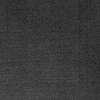
Atmospheric dust classification: dusty